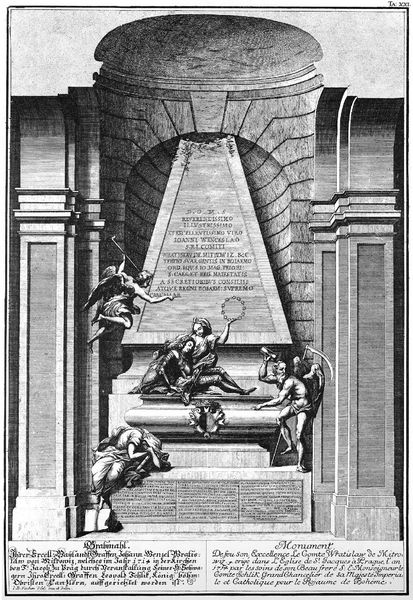
Titel: Entwurf einer historischen Architektur
Künstler: Johann Bernhard Fischer von Erlach
Schlagwörter: menschen, säulen, alt, silber, tod, tot, trauer, krone, renaissance, engel, schrift, liegen, graphik, inschrift, deutsch, foto, nische, buch, druckgraphik, schwarz-weiß, sichel, sterne, stich, entwurf, kranz, wappen, christus, stundenglas, pyramide, heilig, sense, grabmal, siegeskranz, monument, latein, epithaph, roto, sepulkralkultur, amur, schellenkranz, ehilig, surp, schwer weiß